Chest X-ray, AP view. Patient: 46 years old, sex M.
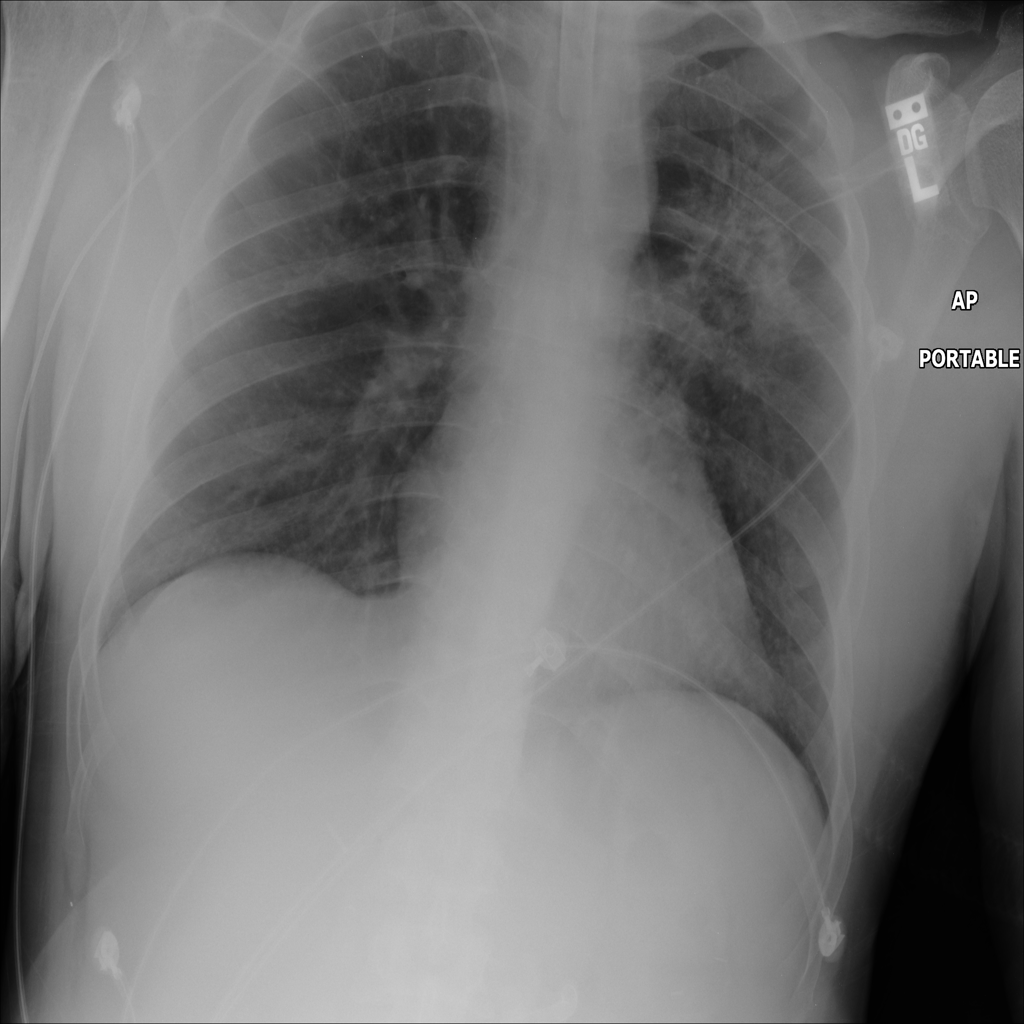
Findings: Infiltration